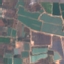
Land use / land cover class: PermanentCrop